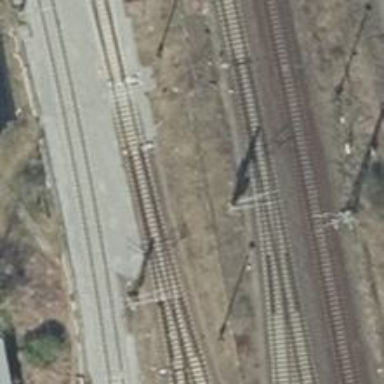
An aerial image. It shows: Railway switch.